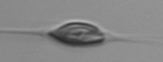
Label: Chrysochromulina